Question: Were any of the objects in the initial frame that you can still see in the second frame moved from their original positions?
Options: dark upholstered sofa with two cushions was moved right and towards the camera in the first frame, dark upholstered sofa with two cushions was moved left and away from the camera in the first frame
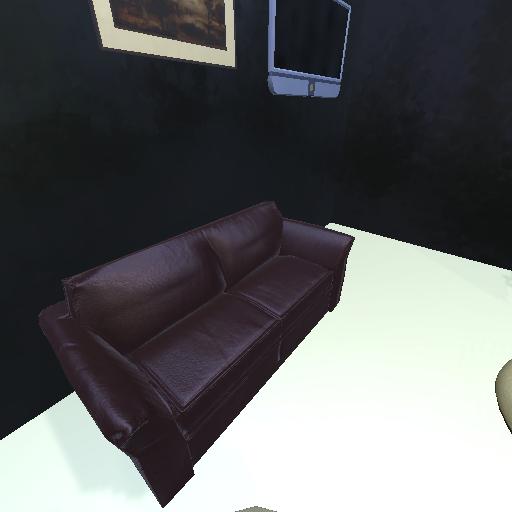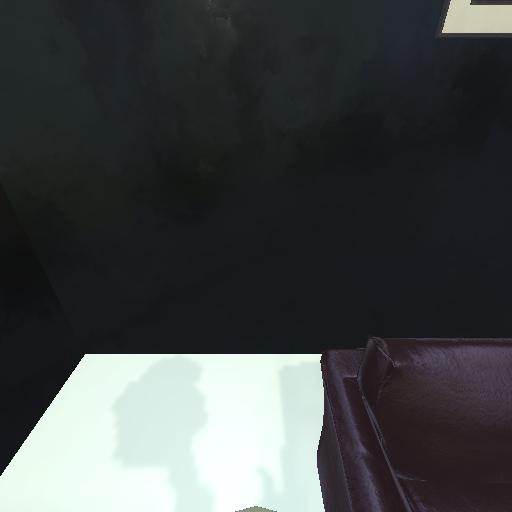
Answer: dark upholstered sofa with two cushions was moved right and towards the camera in the first frame